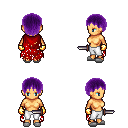
a pixel art fantasy rpg character, female body template, human, tanned skin, red tattered cape, white pants, purple plain hairstyle, gold gloves, white slippers, dagger, four views (front, back, left, right), 2x2 character sprite sheet, small pixel art, hard edges, no anti-aliasing